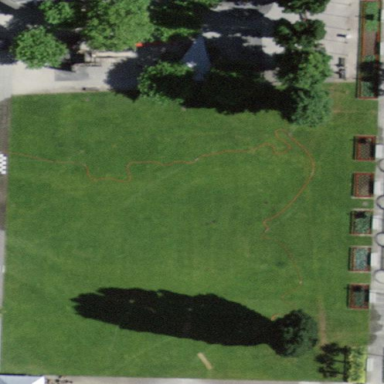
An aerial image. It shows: Recreation ground.